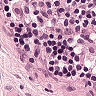
Metastatic tissue present: no